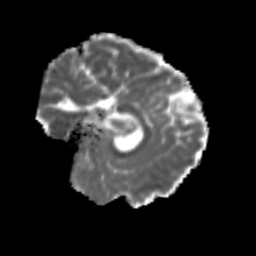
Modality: MD
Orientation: sagittal
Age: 20
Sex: male
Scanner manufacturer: siemens
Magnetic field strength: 3 T
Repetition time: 3.5 s
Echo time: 0.113 s